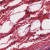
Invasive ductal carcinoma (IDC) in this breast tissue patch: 0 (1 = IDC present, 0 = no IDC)